Brain MRI, t2w sequence, axial 2D slice.
Patient: age 35, sex F, weight 95 kg, height 1.95 m
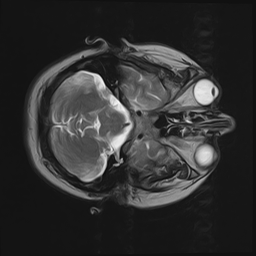